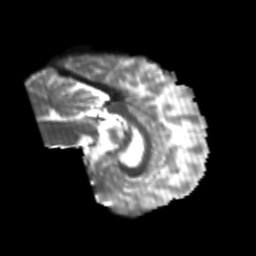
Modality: T2w
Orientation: sagittal
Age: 22
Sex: female
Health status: healthy
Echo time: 0.074 s